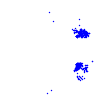
Particle: electron